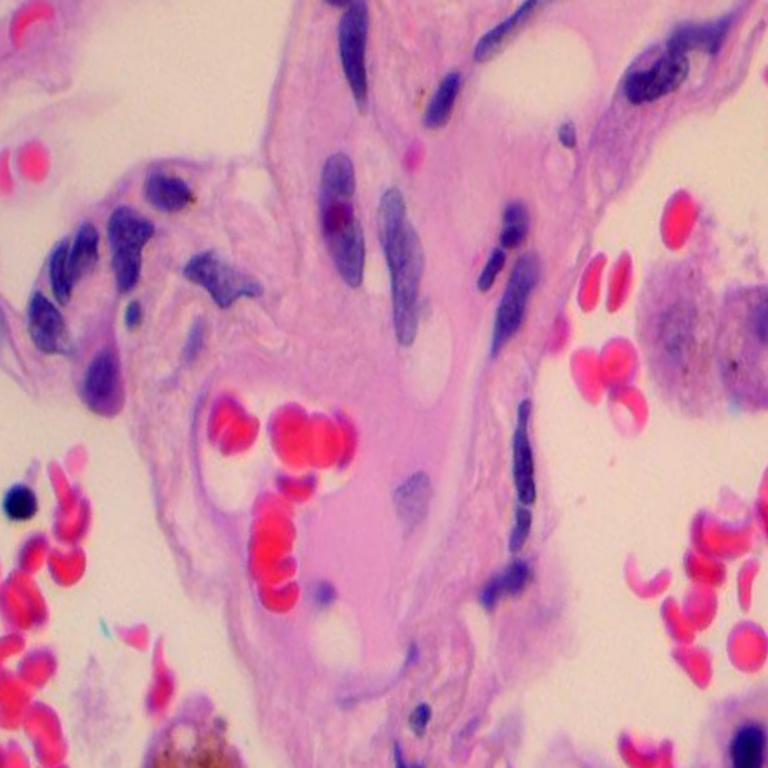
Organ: lung
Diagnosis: benign